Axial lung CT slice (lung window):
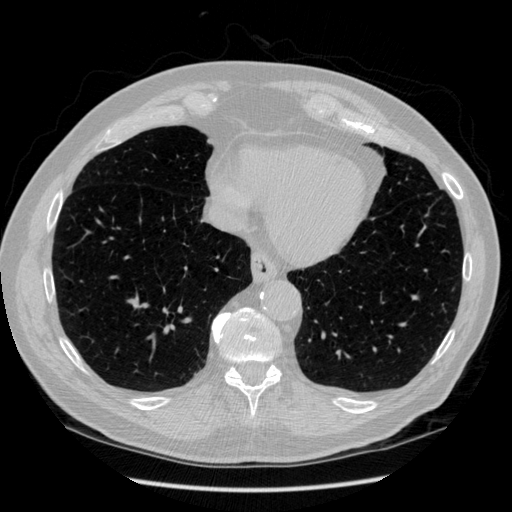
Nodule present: no